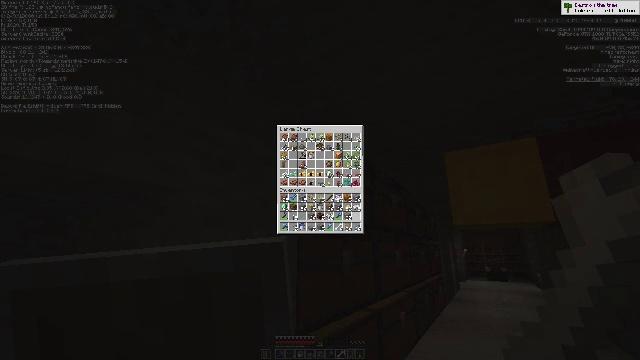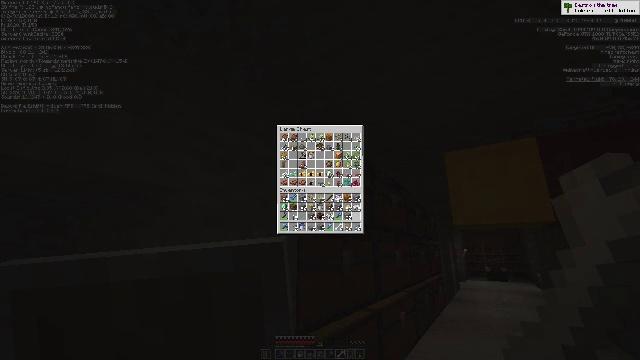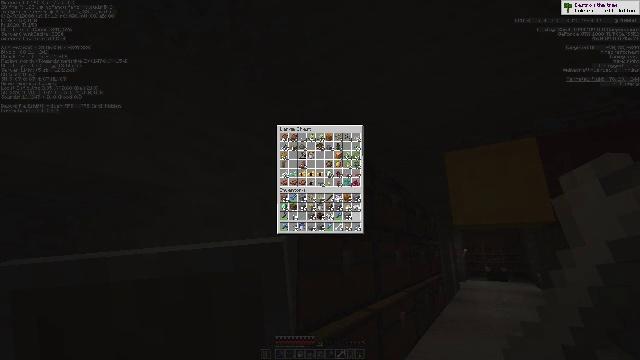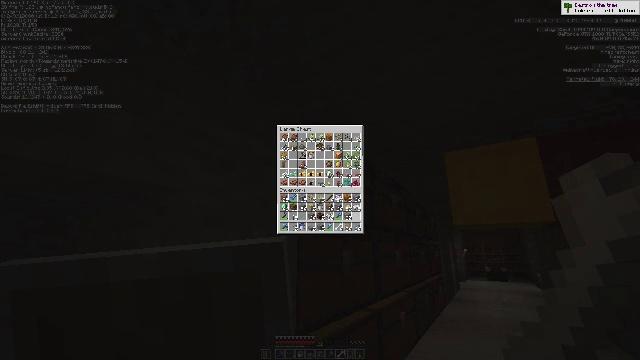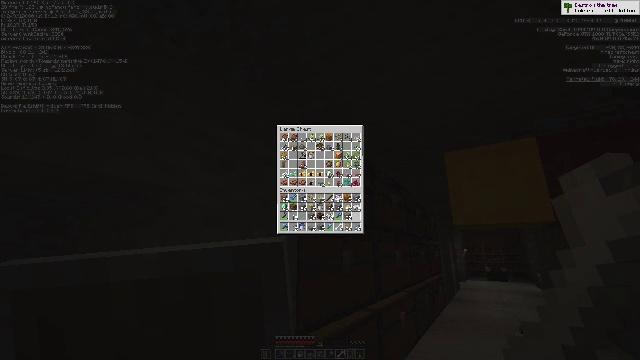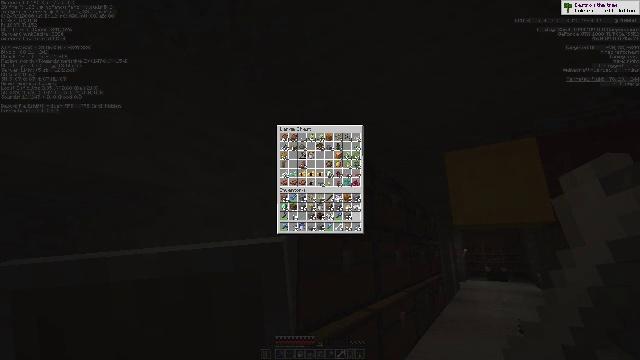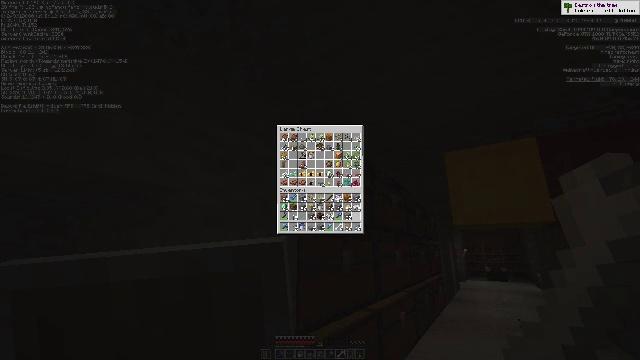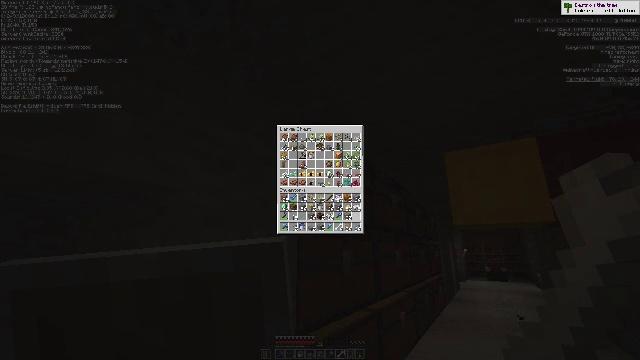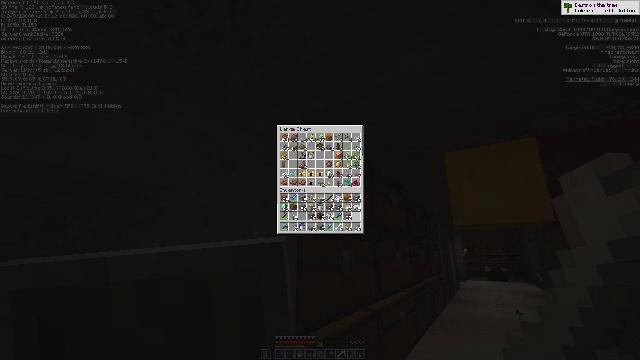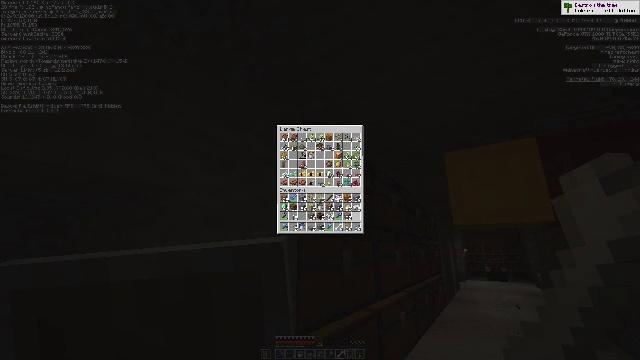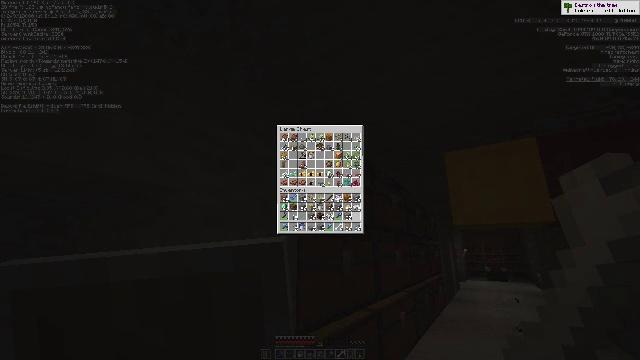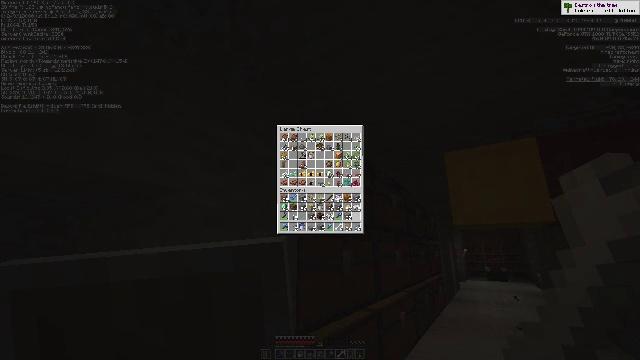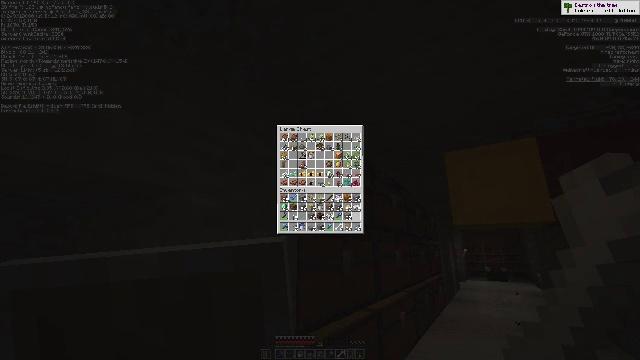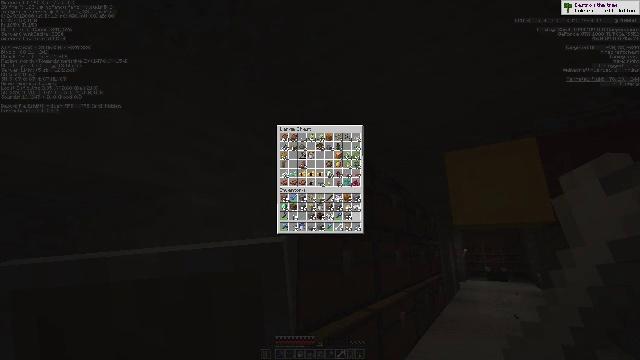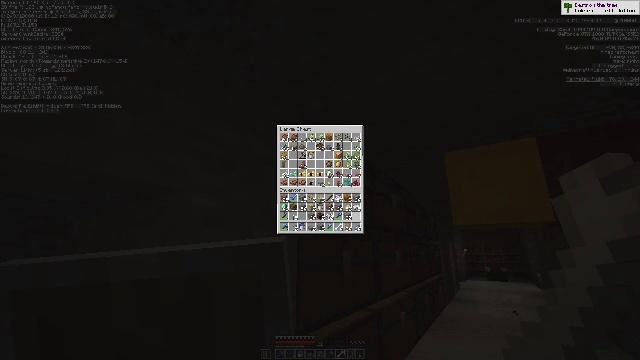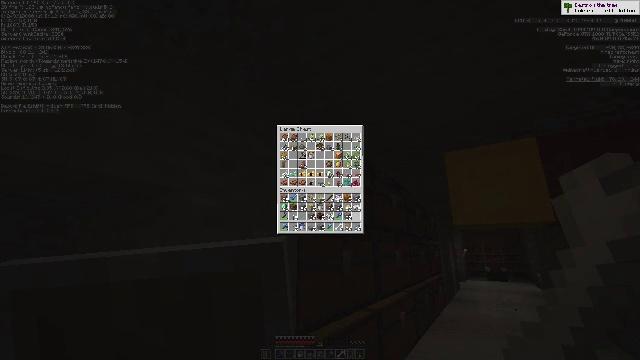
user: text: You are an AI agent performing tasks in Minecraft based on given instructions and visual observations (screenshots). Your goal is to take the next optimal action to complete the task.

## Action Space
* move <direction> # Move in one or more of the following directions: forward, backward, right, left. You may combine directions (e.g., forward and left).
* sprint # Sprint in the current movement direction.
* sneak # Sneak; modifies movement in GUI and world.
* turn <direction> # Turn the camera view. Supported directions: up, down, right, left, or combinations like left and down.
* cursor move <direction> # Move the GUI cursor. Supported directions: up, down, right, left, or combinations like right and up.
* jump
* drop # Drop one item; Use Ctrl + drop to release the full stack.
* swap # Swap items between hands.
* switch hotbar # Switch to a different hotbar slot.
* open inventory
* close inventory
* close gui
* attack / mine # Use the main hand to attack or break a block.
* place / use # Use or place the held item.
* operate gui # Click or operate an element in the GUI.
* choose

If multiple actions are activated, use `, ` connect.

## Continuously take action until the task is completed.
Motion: motion action
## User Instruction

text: Break bones down into bone meal.
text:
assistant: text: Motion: no_op
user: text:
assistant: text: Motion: no_op
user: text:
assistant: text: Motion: no_op
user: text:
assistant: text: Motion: no_op
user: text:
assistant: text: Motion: no_op
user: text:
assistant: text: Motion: no_op
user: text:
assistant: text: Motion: no_op
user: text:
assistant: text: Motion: no_op
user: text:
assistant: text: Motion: no_op
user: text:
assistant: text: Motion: no_op
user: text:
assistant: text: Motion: no_op
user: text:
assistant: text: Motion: no_op
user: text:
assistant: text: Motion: no_op
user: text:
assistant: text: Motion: no_op
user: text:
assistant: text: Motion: no_op
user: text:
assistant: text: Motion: no_op
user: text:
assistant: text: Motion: no_op
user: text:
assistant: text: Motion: no_op
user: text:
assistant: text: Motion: no_op
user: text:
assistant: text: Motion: no_op
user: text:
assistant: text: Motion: no_op
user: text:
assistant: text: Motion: no_op
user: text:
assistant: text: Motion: no_op
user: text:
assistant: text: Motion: no_op
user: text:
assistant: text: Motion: no_op
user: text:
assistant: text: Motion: no_op
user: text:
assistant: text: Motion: no_op
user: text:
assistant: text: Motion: no_op
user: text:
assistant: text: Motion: no_op
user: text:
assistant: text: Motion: no_op